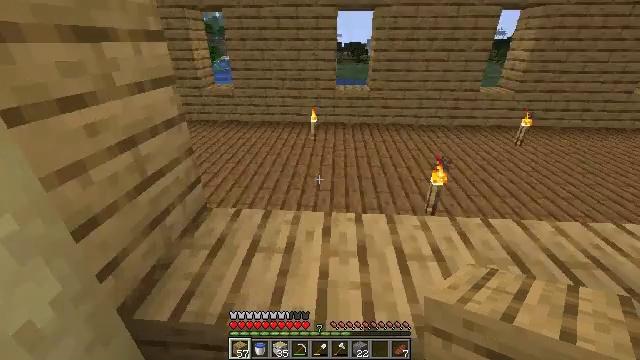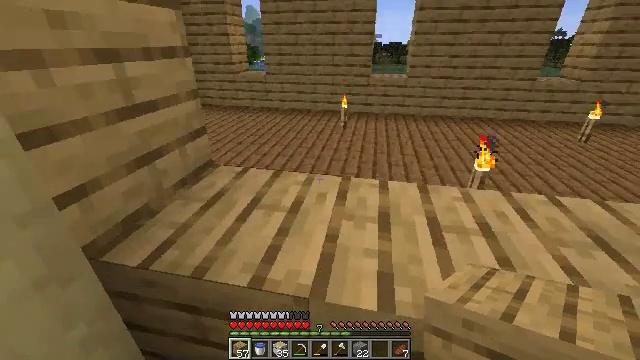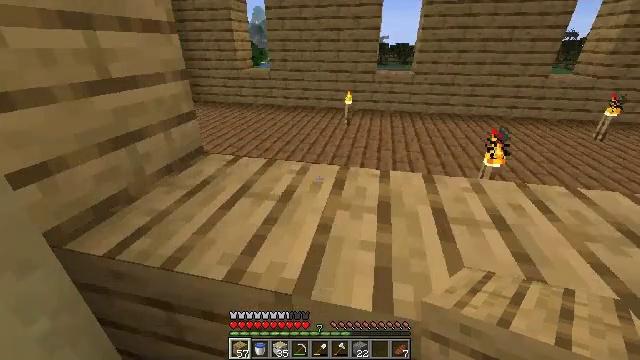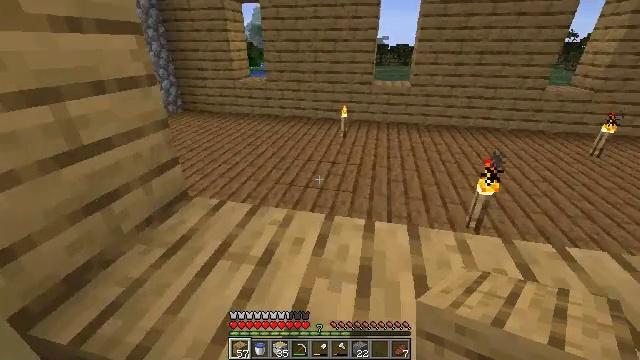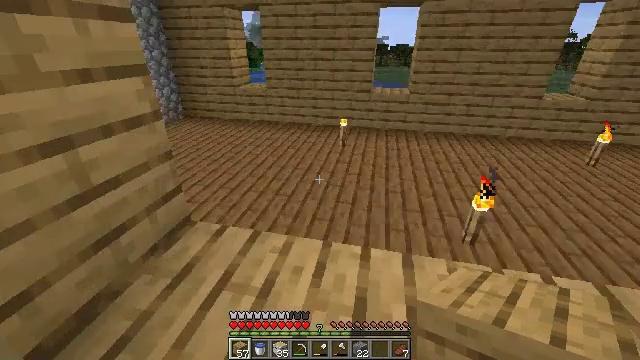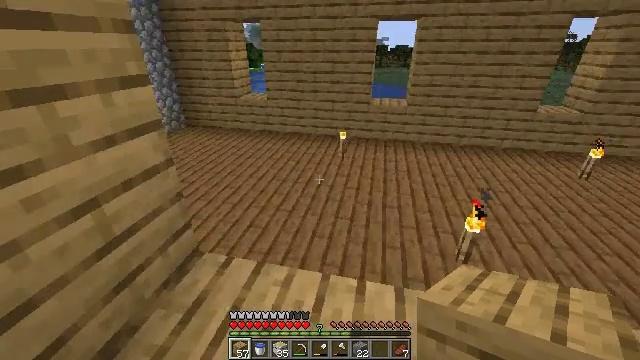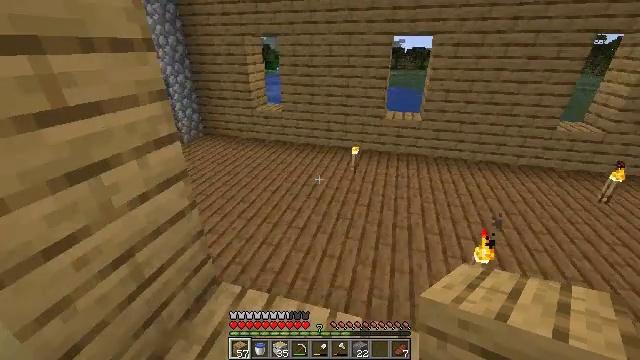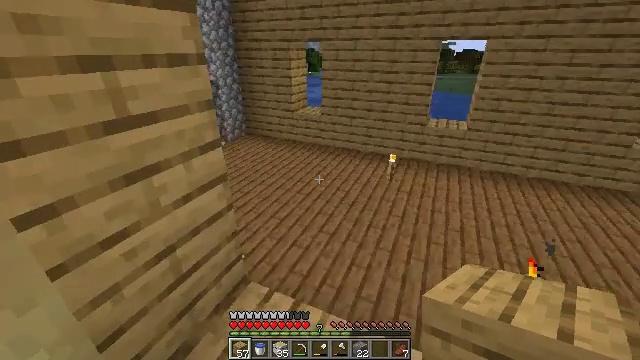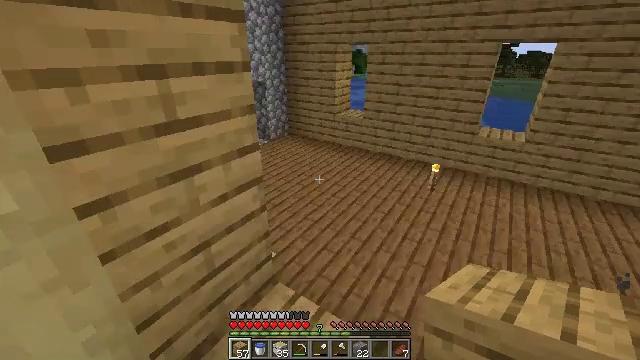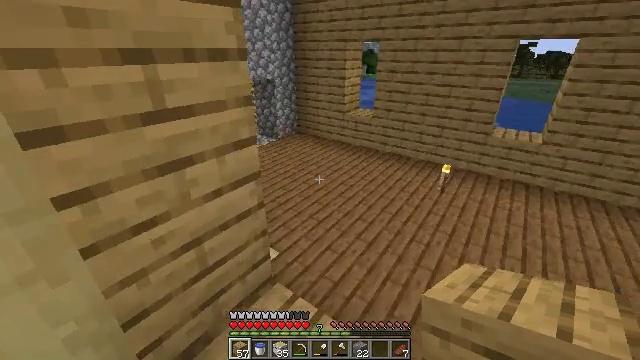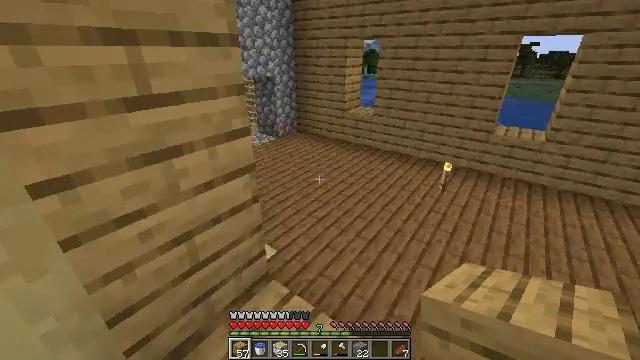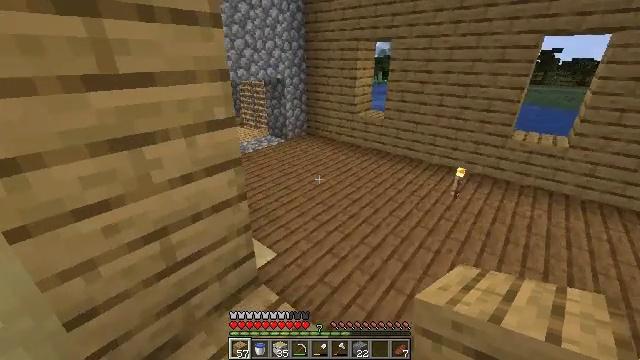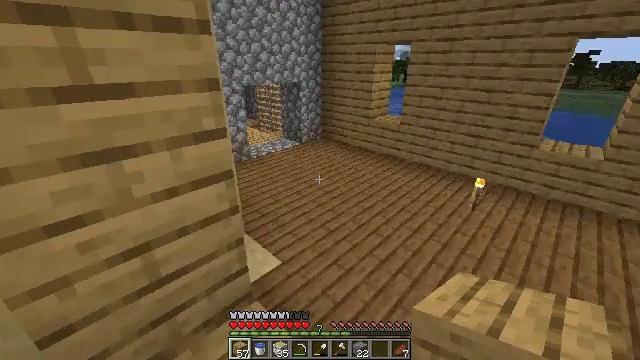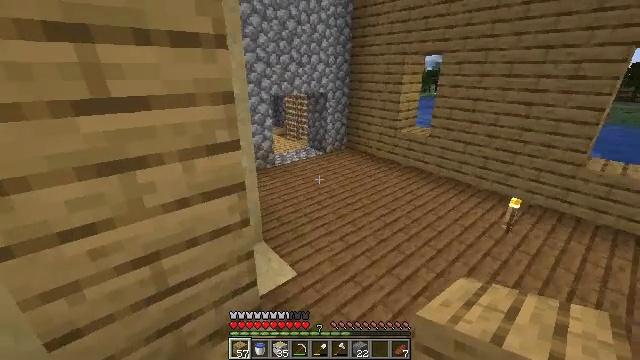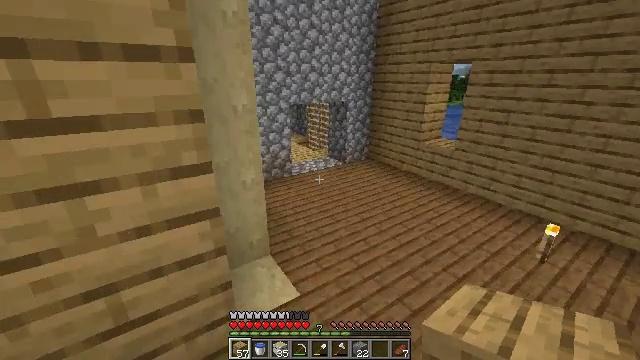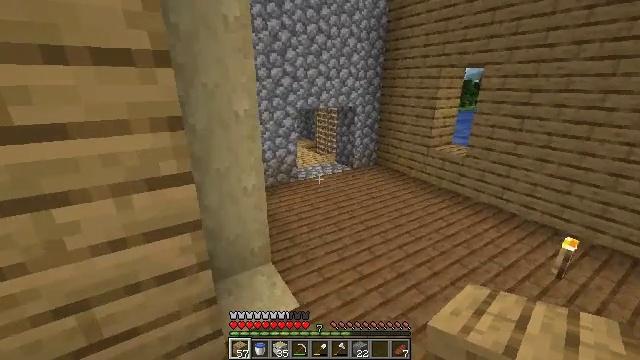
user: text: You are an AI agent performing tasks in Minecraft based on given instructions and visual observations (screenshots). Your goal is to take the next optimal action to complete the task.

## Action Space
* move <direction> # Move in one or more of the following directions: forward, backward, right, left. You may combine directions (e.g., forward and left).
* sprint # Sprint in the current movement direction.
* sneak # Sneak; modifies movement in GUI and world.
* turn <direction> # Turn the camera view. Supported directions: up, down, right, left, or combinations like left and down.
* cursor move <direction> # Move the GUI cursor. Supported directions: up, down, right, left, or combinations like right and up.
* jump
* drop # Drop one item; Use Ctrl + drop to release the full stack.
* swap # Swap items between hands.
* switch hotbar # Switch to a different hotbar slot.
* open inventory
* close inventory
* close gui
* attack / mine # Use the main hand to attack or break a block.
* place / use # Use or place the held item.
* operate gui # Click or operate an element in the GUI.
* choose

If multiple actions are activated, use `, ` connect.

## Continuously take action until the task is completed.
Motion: motion action
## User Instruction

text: Break the stripped birch log for wood.
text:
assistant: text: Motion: move forward, turn left
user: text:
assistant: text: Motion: move forward, turn left, jump
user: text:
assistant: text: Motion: move forward, jump
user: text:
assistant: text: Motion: move forward, jump
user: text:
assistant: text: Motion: move forward, jump
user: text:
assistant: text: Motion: move forward, turn left
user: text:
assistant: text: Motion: move forward and move right, turn left
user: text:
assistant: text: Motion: move forward and move right, turn left
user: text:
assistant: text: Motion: move forward and move right, turn left
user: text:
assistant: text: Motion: move forward and move right
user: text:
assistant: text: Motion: move forward and move right, turn left and up
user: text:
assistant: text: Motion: move forward and move right, turn left
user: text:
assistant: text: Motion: move forward and move right, turn left and up
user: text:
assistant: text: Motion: move forward and move right, turn left and up
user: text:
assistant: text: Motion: move forward and move right, turn left
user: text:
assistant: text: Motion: move forward and move right, turn left
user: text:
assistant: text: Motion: move forward and move right, turn left
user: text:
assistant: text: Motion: move forward and move right, turn left and up
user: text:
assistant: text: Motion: move forward and move right, turn left
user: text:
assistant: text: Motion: move forward and move right, turn left
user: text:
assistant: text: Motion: move forward and move right, turn left and up
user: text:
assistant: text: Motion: move forward and move right, turn left and up
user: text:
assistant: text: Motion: move forward and move right, turn left
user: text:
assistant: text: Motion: move forward and move right, turn left
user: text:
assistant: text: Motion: move forward and move right
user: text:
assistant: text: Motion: move forward and move right
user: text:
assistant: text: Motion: move forward and move right
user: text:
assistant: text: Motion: move right
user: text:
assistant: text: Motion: move forward and move right
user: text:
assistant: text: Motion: move forward and move right